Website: macys
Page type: cart
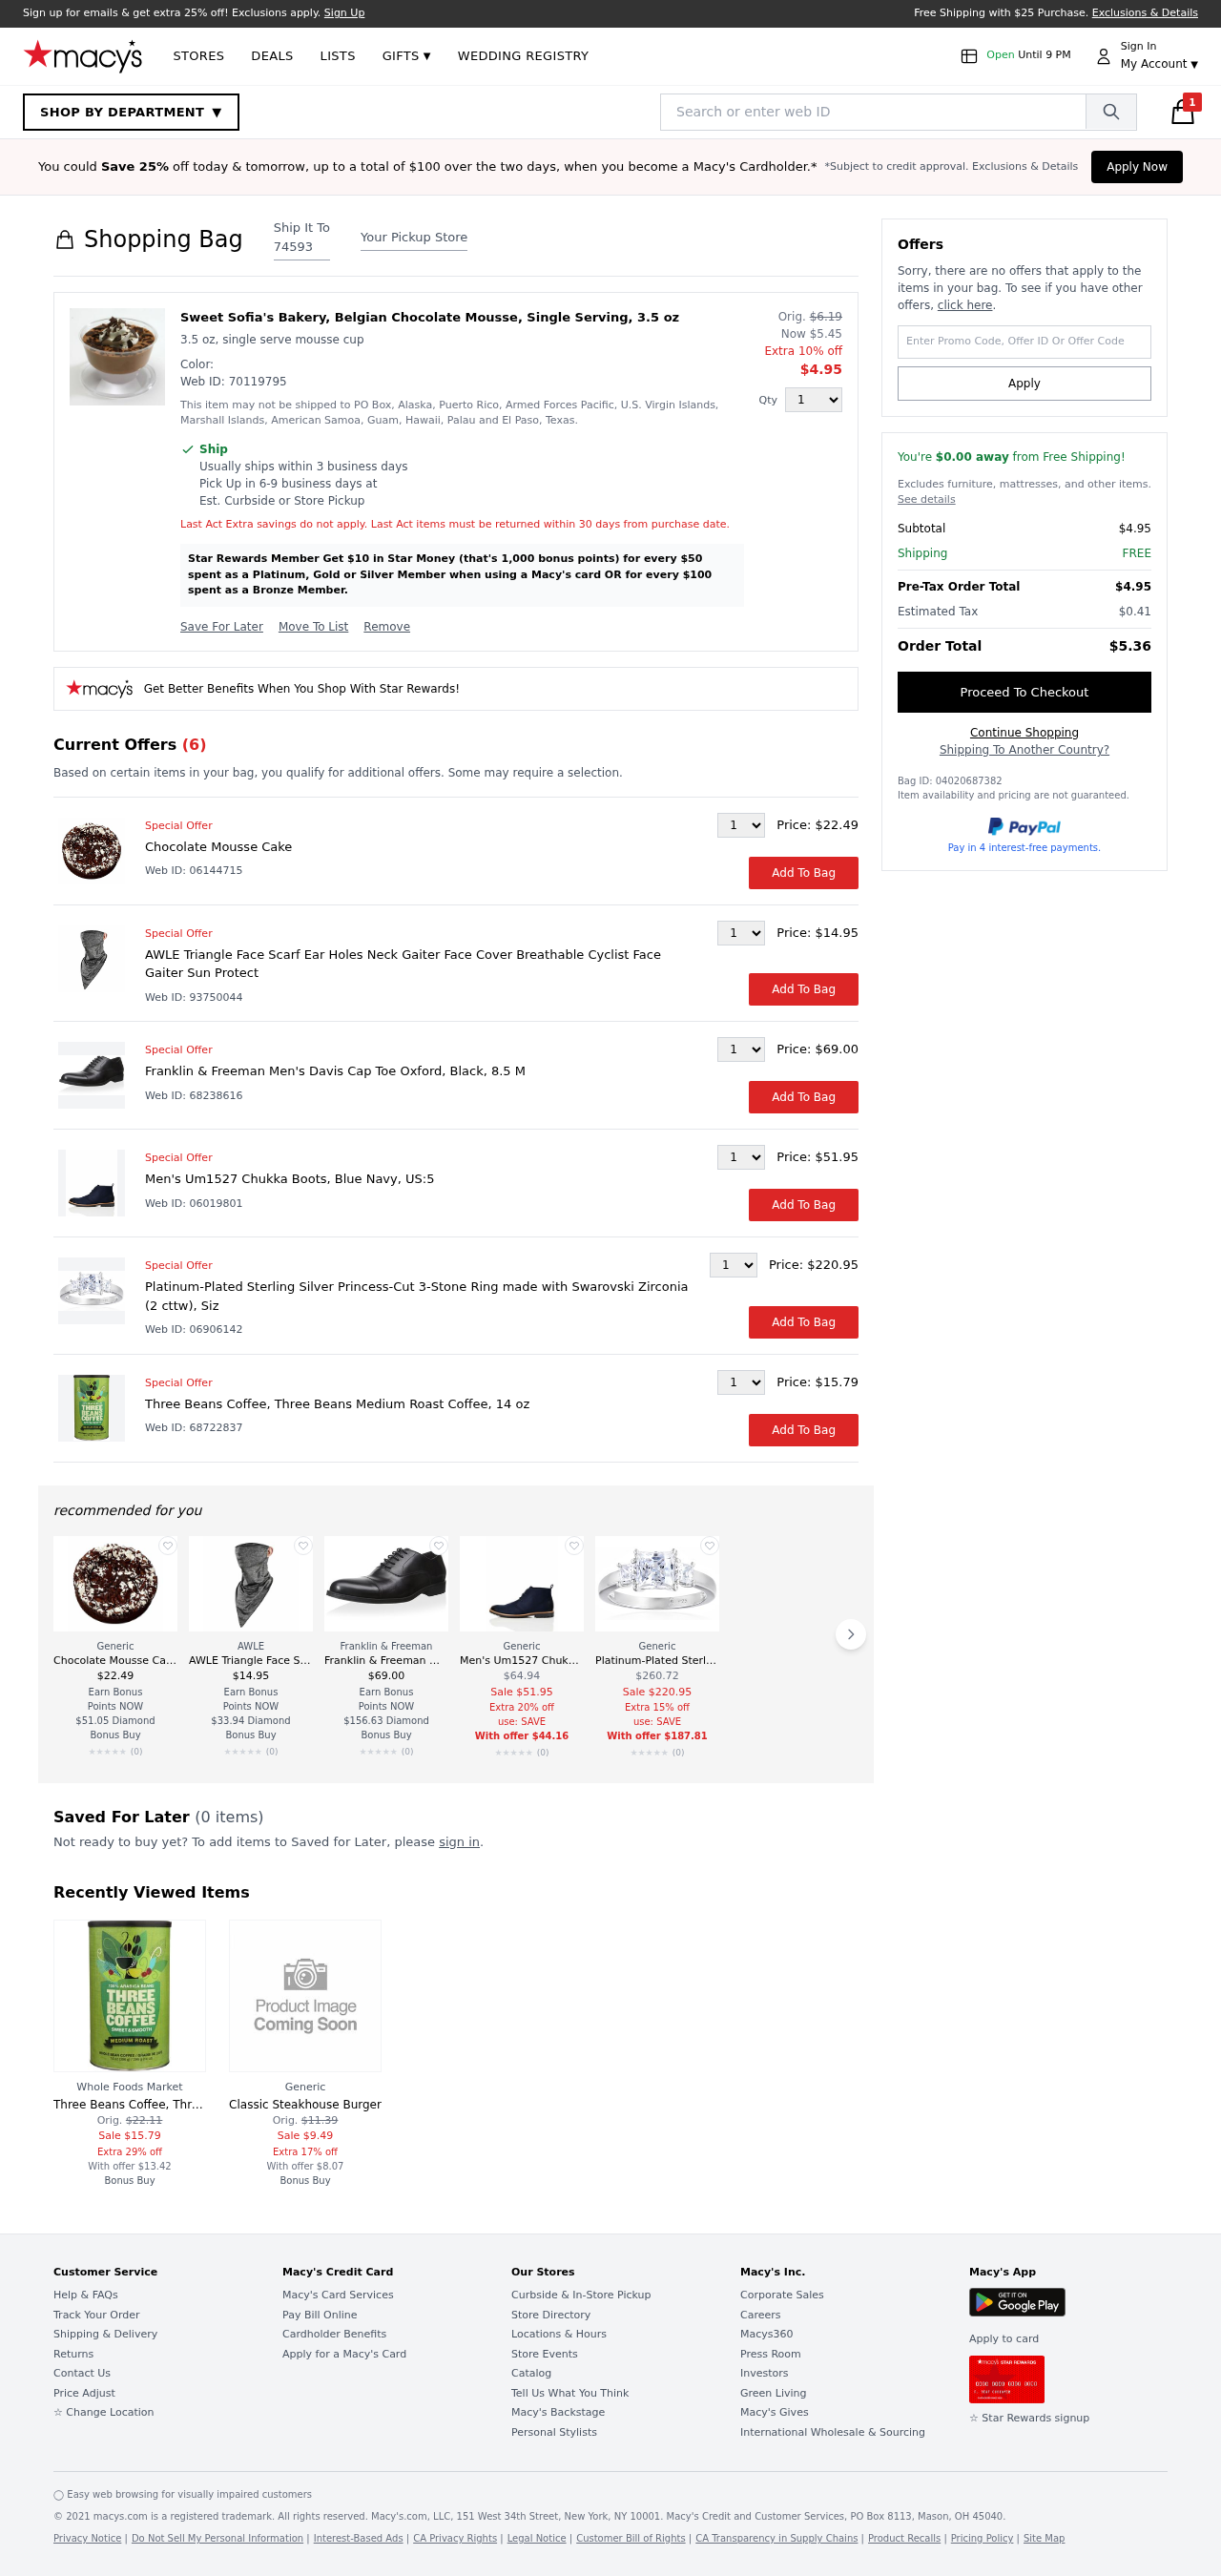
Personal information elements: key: PII_POSTCODE
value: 74593
Product elements: key: PRODUCT1_DESC
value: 3.5 oz, single serve mousse cup
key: PRODUCT1_NAME
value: Sweet Sofia's Bakery, Belgian Chocolate Mousse, Single Serving, 3.5 oz
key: PRODUCT1_PRICE
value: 4.95
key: PRODUCT1_QUANTITY
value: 1
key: PRODUCT2_BRAND
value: Generic
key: PRODUCT2_NAME
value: Chocolate Mousse Cake
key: PRODUCT2_PRICE
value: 22.49
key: PRODUCT3_BRAND
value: AWLE
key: PRODUCT3_NAME
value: AWLE Triangle Face Scarf Ear Holes Neck Gaiter Face Cover Breathable Cyclist Face Gaiter Sun Protect
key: PRODUCT3_PRICE
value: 14.95
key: PRODUCT4_BRAND
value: Franklin & Freeman
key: PRODUCT4_NAME
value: Franklin & Freeman Men's Davis Cap Toe Oxford, Black, 8.5 M
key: PRODUCT4_PRICE
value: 69
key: PRODUCT5_BRAND
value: Generic
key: PRODUCT5_NAME
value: Men's Um1527 Chukka Boots, Blue Navy, US:5
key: PRODUCT5_PRICE
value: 51.95
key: PRODUCT6_BRAND
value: Generic
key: PRODUCT6_NAME
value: Platinum-Plated Sterling Silver Princess-Cut 3-Stone Ring made with Swarovski Zirconia (2 cttw), Siz
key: PRODUCT6_PRICE
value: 220.95
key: PRODUCT7_BRAND
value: Whole Foods Market
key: PRODUCT7_NAME
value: Three Beans Coffee, Three Beans Medium Roast Coffee, 14 oz
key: PRODUCT7_PRICE
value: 15.79
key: PRODUCT8_BRAND
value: Generic
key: PRODUCT8_NAME
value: Classic Steakhouse Burger
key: PRODUCT8_PRICE
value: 9.49
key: PRODUCT1_ORIGINAL_PRICE
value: $6.19
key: PRODUCT1_SALE_PRICE
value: $5.45
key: PRODUCT5_ORIGINAL_PRICE
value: $64.94
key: PRODUCT6_ORIGINAL_PRICE
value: $260.72
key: PRODUCT7_ORIGINAL_PRICE
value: $22.11
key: PRODUCT8_ORIGINAL_PRICE
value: $11.39
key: PRODUCT1_WEB_ID
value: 70119795
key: PRODUCT2_WEB_ID
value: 06144715
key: PRODUCT3_WEB_ID
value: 93750044
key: PRODUCT4_WEB_ID
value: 68238616
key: PRODUCT5_WEB_ID
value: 06019801
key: PRODUCT6_WEB_ID
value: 06906142
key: PRODUCT7_WEB_ID
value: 68722837
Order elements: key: ORDER_COUNT
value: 1
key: ORDER_SUBTOTAL
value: $4.95
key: ORDER_SHIPPING_COST
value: FREE
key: ORDER_TOTAL
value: $4.95
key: ORDER_TAX
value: $0.41
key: ORDER_GRAND_TOTAL
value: $5.36
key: ORDER_BAG_ID
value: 04020687382
Search elements: key: HEADER_SEARCH
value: Search or enter web ID